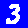
Digit: 3